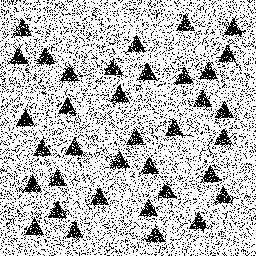
Squares: 0
Triangles: 36
Stars: 0
Total shapes: 36